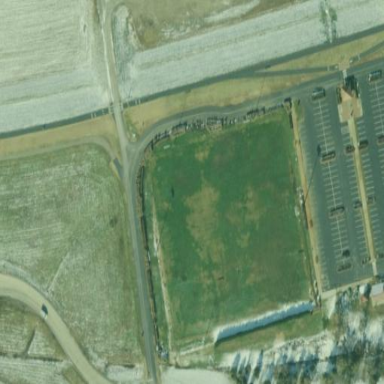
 suitable for American football and soccer sports."